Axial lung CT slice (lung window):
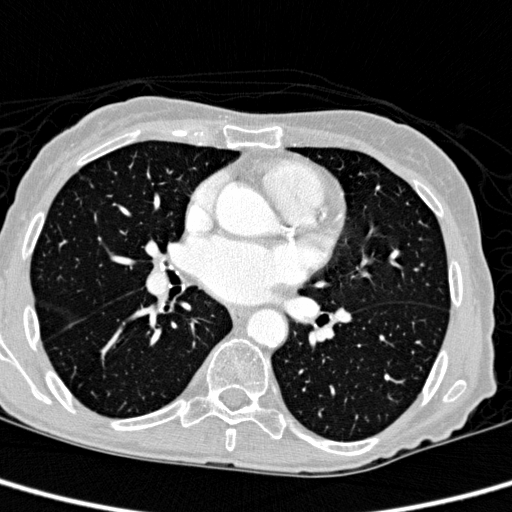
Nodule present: no